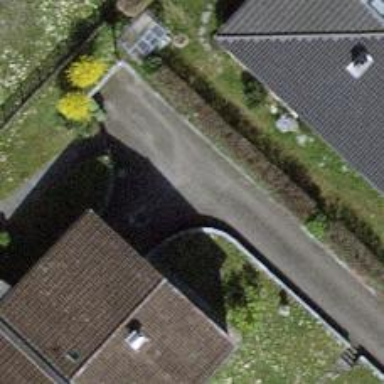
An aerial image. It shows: Alley classified as service road.